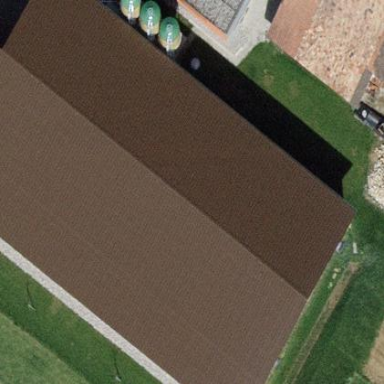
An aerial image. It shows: Farm auxiliary building.